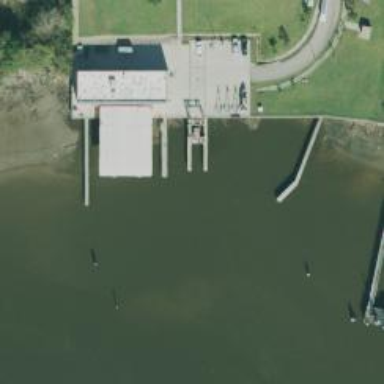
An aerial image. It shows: Pier designed with boat lift feature.